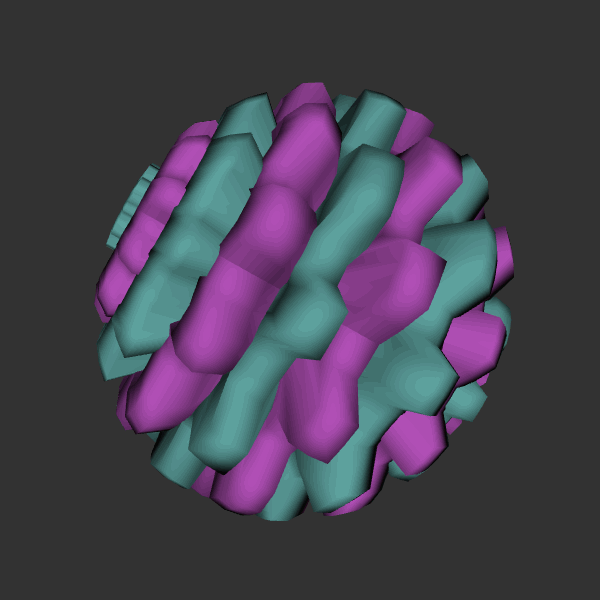
Background: dark